Interaction volume radius: 5 \u00c5
Interaction volume height: 25 \u00c5
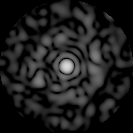
Disorder parameter: 0.8191